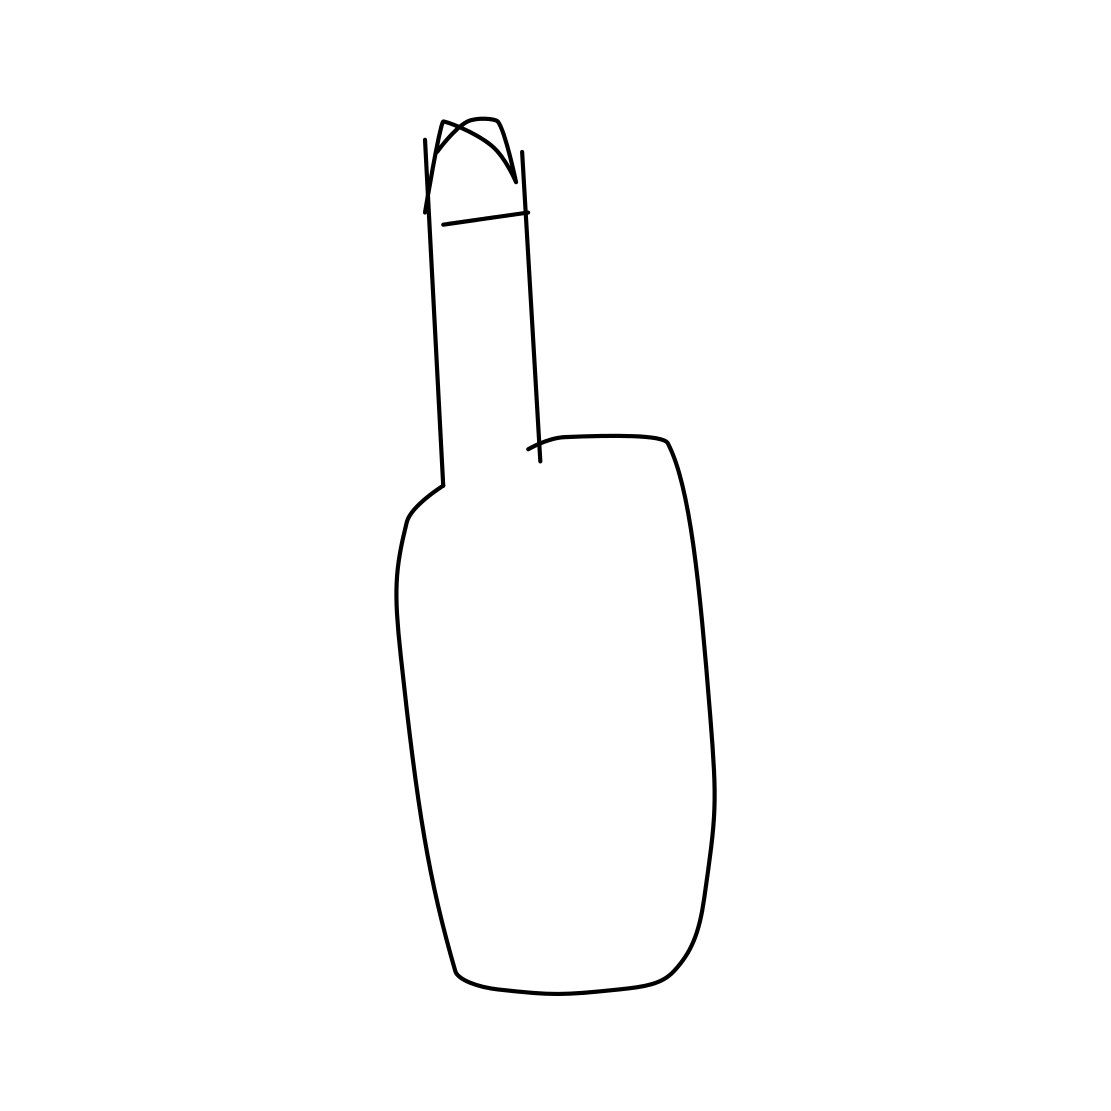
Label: wine-bottle